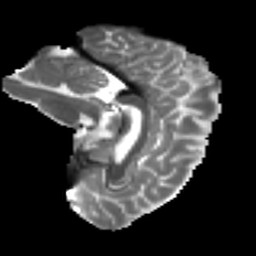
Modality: T2w
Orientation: sagittal
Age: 39
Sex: male
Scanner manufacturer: ge
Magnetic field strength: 3 T
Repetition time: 7.8 s
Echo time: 0.0608 s